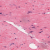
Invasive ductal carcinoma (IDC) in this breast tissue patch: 0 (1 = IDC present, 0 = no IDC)